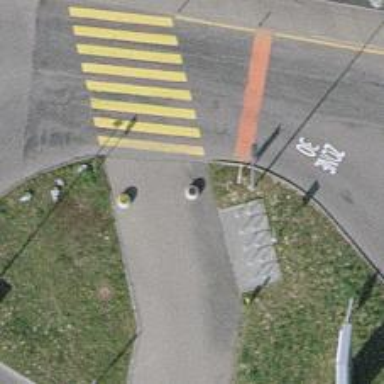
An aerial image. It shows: Concrete bollard.